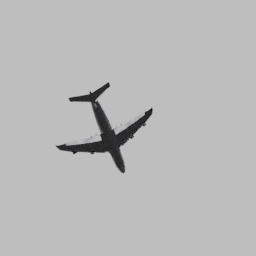
Label: mechanical